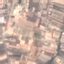
Land use / land cover class: PermanentCrop